Question:
I would like to implement a menu as shown above. I'm a total iOS newbie. I've been searching for that kind of control since couple of days.
Can someone guide me step by step, from scratch?
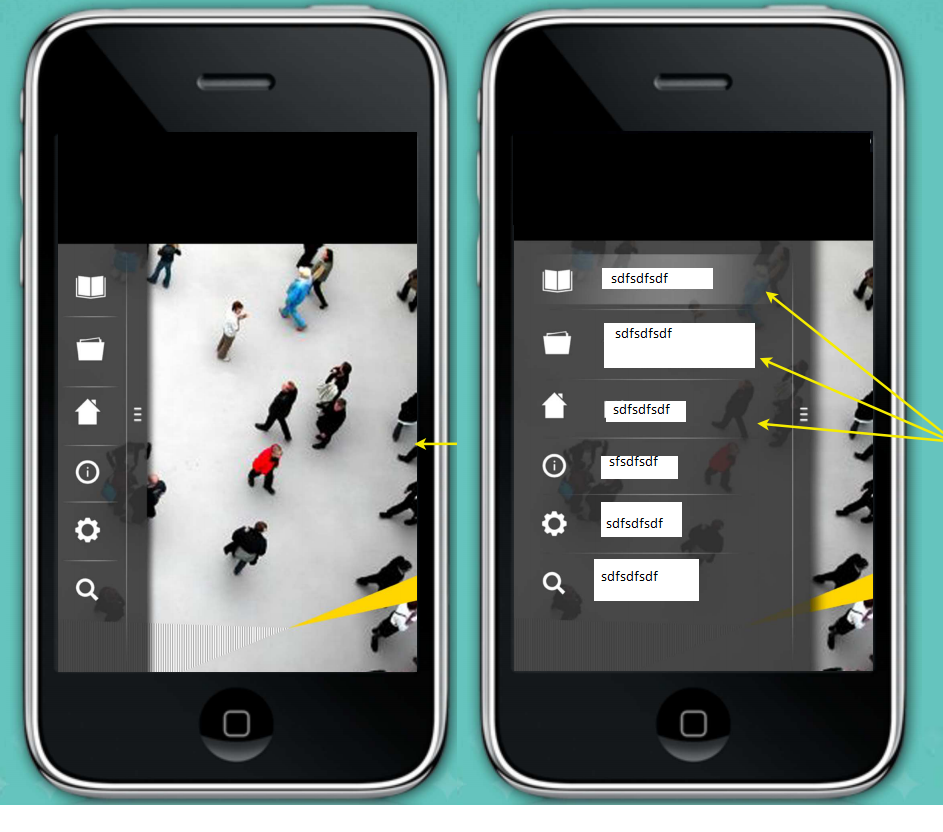
Answer: You can implement the above in following steps :-
1>Left Menu view is a UIView added as a subview with various cutom UIButtons over it added as subview.
2>Initially you have to set the frame so that only a particular part of the view is shown(Panel Part).
3> On the click of indicator button , expand the frame to its full to show the buttons.
4>On next click i.e(odd clicks) collase the frame.
Above animation can be achieved using simple UIView Animation.
Sample code(Original frame width=300,Height 300) :-
'''
yourMenuView.frame=CGRectMake(0,10,100,300);
[yourViewController addSubview:yourMenuView];
-(IBAction)expandMenu:(id)sender
{
[UIView beginAnimations:nil context:nil];
[UIView setAnimationDuration:0.75];
[UIView setAnimationCurve:UIViewAnimationCurveEaseIn];
CGRect frame=yourMenuView.frame;
frame.size.width+=200;
yourMenuView.frame=frame;
[myview removeFromSuperview];
[UIView commitAnimations];
}
-(IBAction)collapseMenu:(id)sender
{
[UIView beginAnimations:nil context:nil];
[UIView setAnimationDuration:0.75];
[UIView setAnimationCurve:UIViewAnimationCurveEaseIn];
CGRect frame=yourMenuView.frame;
frame.size.width-=200;
yourMenuView.frame=frame;
[myview removeFromSuperview];
[UIView commitAnimations];
}
'''